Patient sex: M
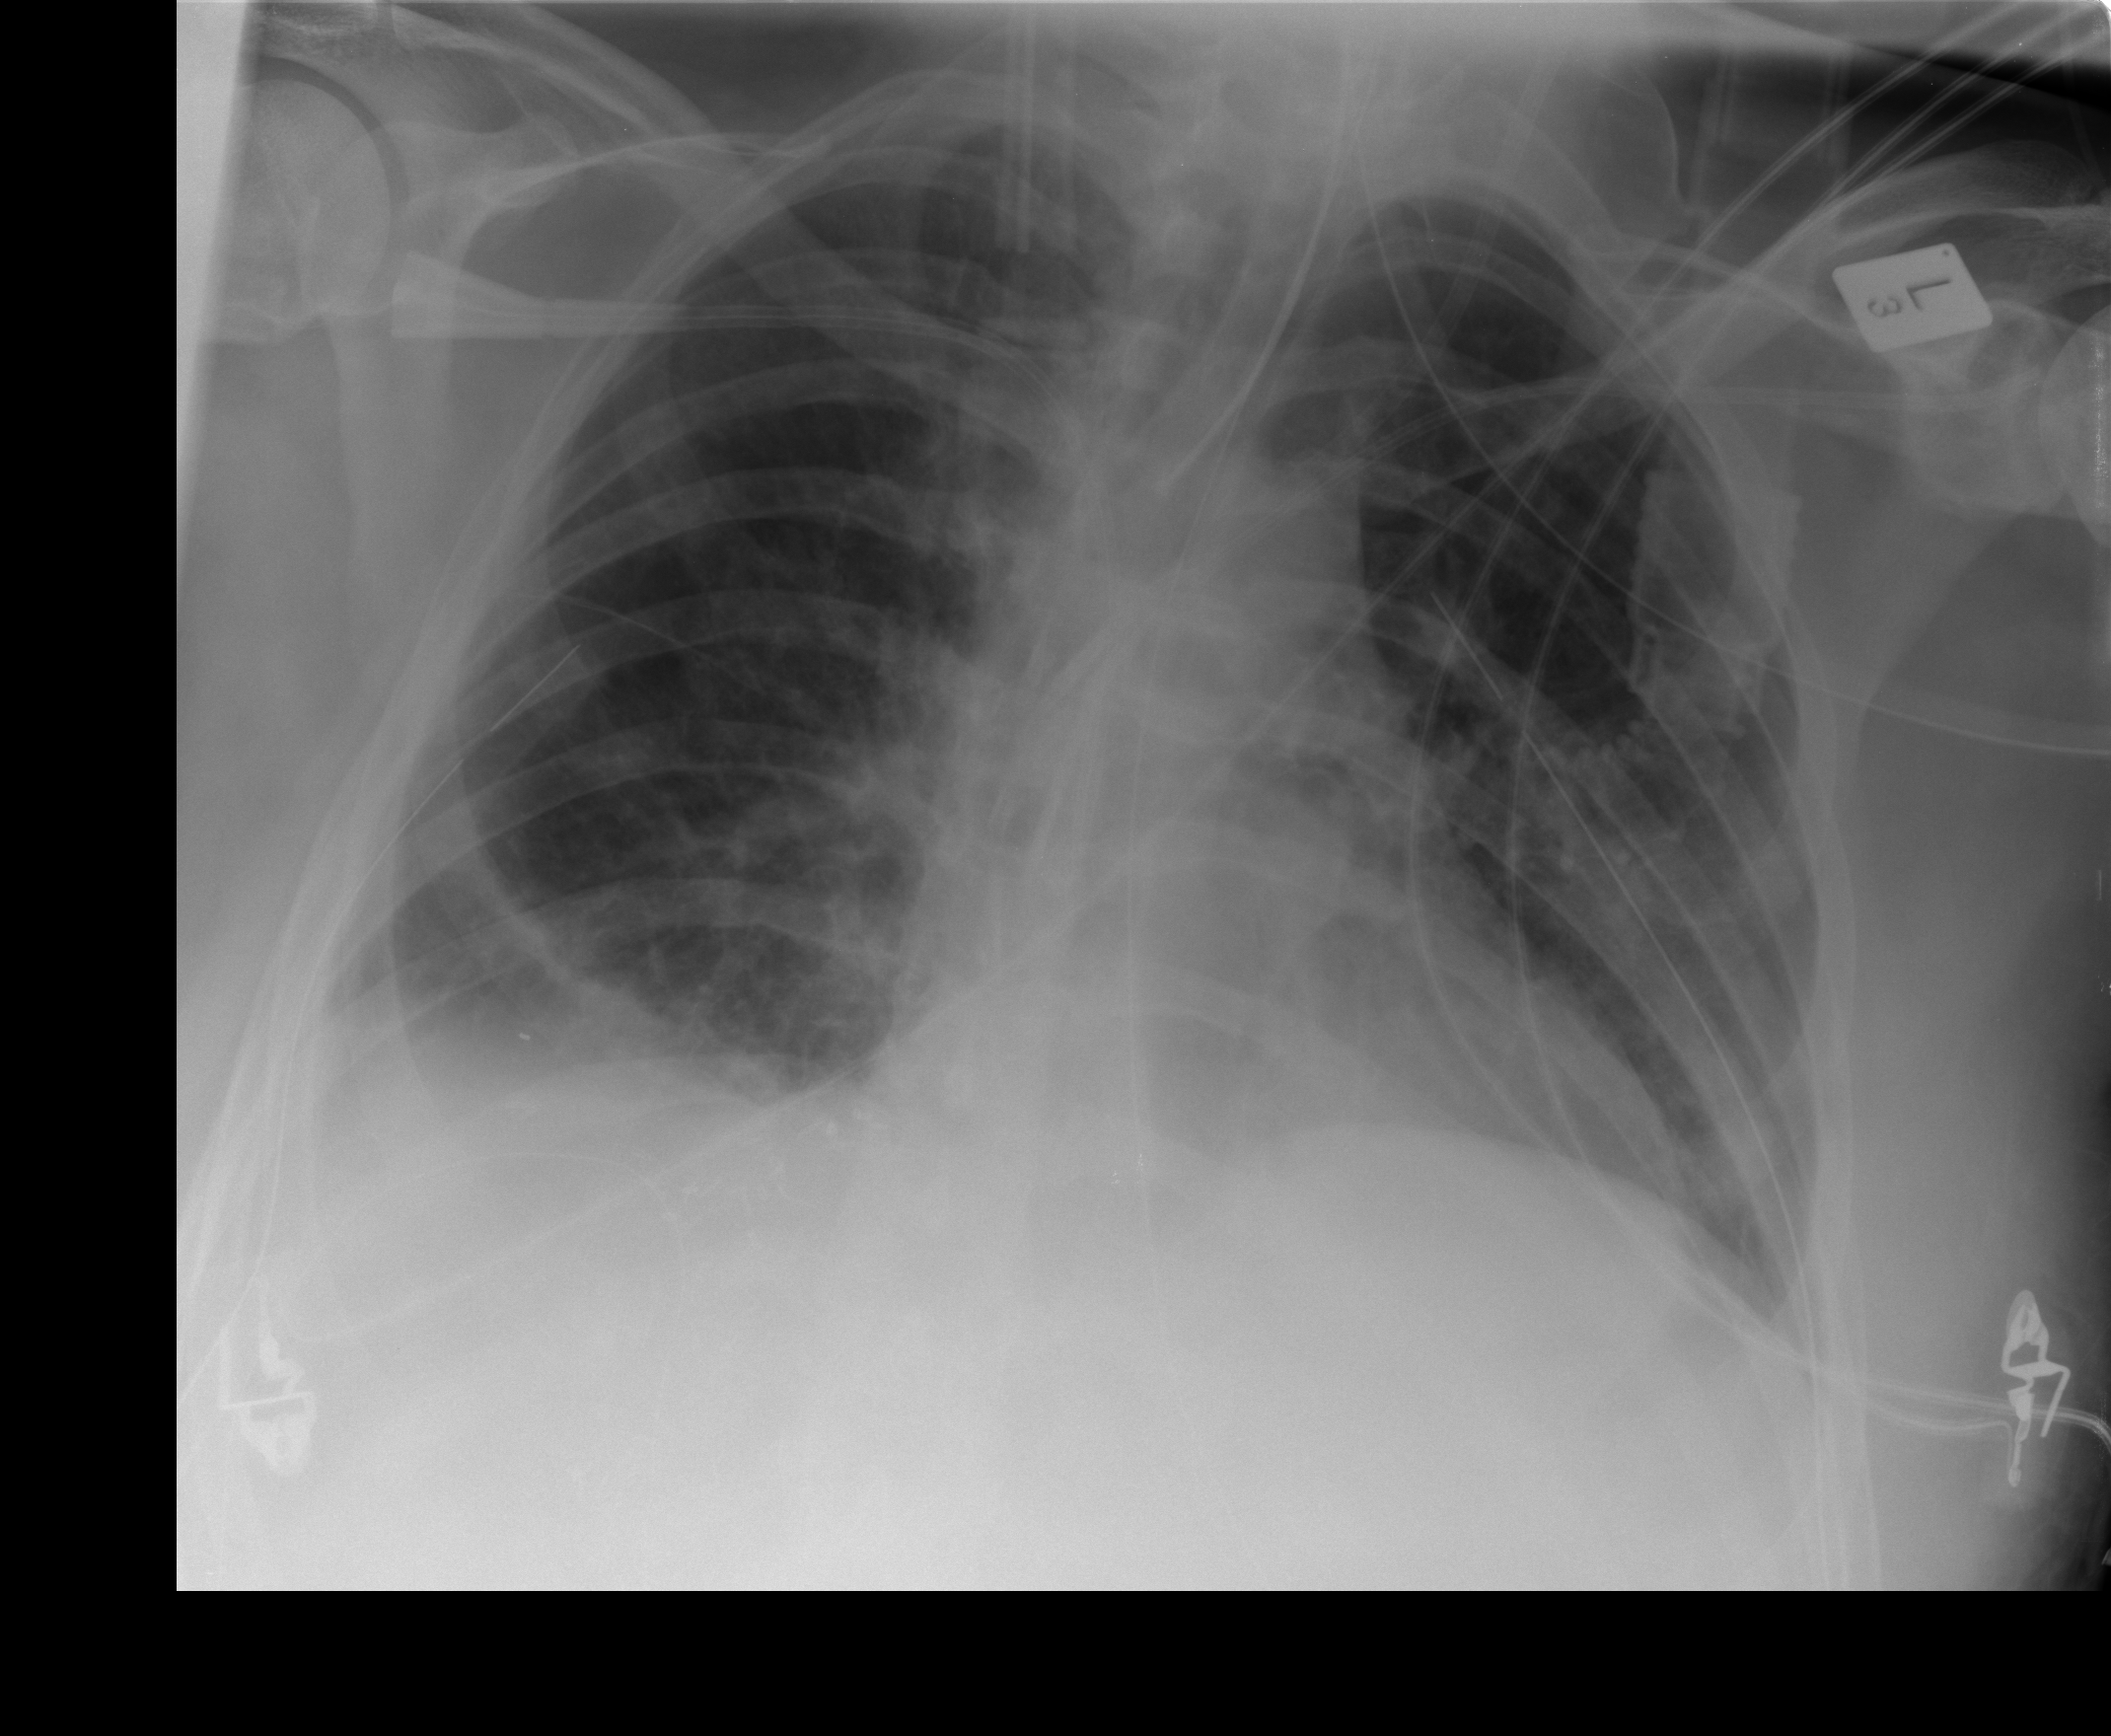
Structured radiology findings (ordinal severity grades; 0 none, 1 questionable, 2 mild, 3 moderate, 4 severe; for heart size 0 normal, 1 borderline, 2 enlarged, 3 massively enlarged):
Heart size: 0
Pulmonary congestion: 1
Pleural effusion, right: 2
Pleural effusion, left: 0
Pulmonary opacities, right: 0
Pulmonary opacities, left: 0
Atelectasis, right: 2
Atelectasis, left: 2